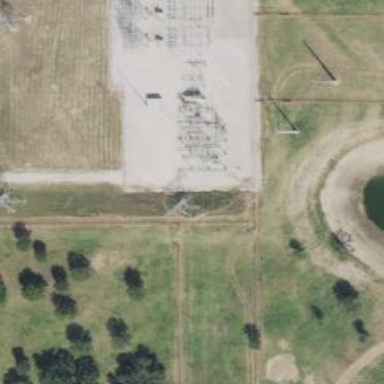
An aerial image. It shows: Power tower.